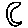
Label: moon